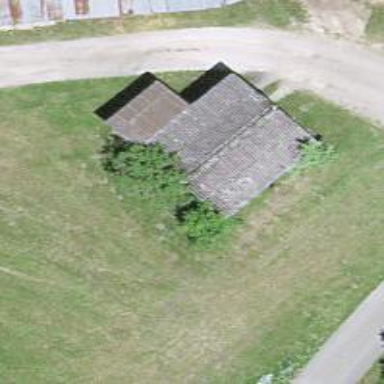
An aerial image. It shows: Garage.